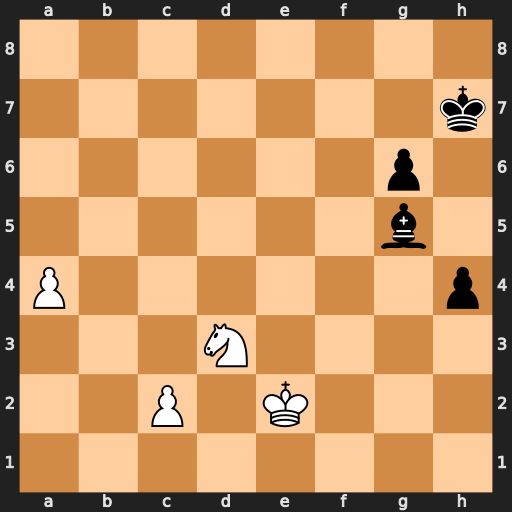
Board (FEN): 8/7k/6p1/6b1/P6p/3N4/2P1K3/8
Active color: w
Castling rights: -
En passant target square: -
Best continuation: a5 Bd8 a6 Bb6 c4 Ba7 c5